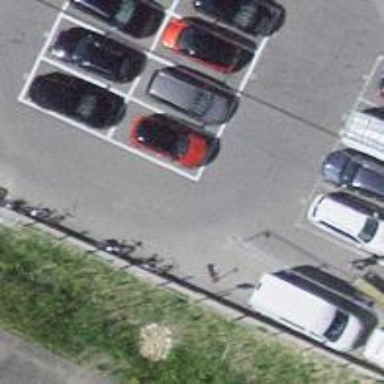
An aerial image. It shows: Bicycle parking area with wall loops.